Aerial crown-view tile of a tropical tree (Barro Colorado Island, Panama), acquired 20250124:
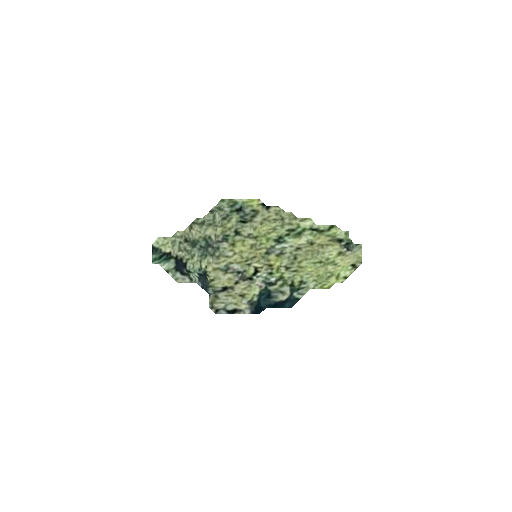
Species: Apeiba membranacea
GBIF accepted scientific name: Apeiba membranacea
Crown area: 23.175 m²